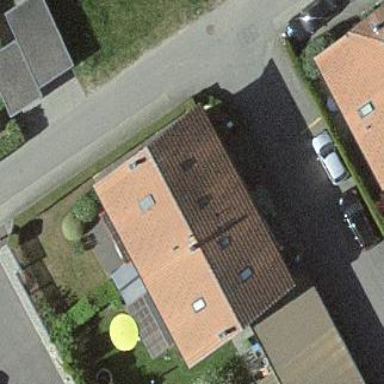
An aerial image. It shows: Simple and straightforward house.